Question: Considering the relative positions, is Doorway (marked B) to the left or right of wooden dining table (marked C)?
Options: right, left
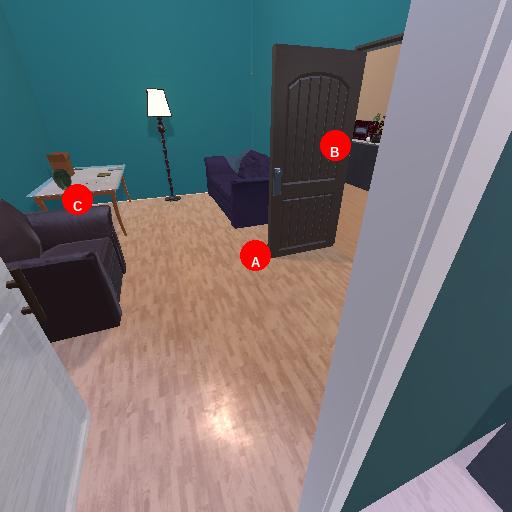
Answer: right